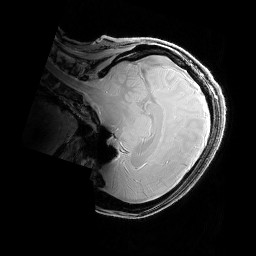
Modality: PDw
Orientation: sagittal
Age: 23
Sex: female
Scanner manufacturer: siemens
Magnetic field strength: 6.98 T
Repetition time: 1.3 s
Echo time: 0.00231 s